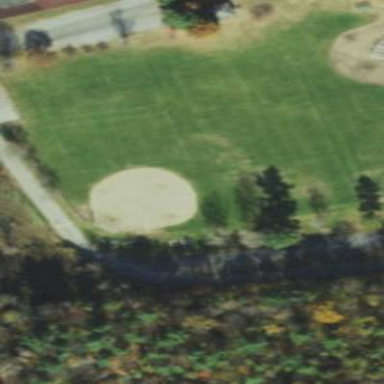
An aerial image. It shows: Baseball pitch for leisure land activities.